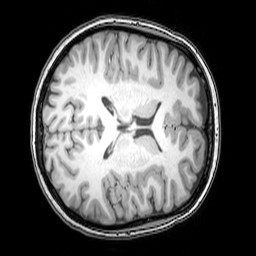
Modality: T1w
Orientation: axial
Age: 20
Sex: female
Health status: healthy
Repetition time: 0.081 s
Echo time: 0.037 s